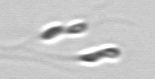
Label: Dinobryon